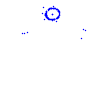
Particle: proton